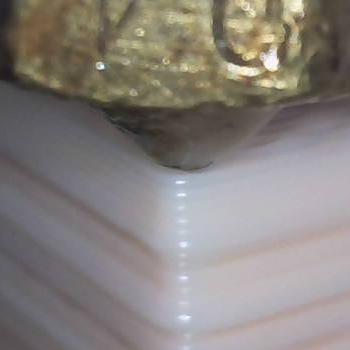
Flow rate: 42%